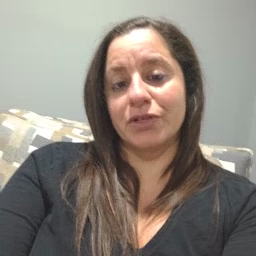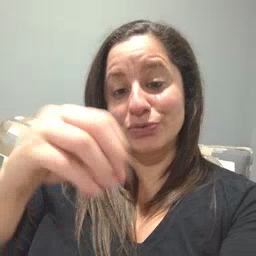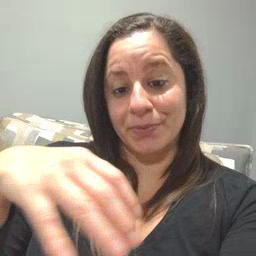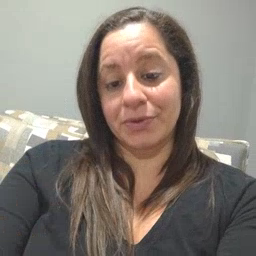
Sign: drop